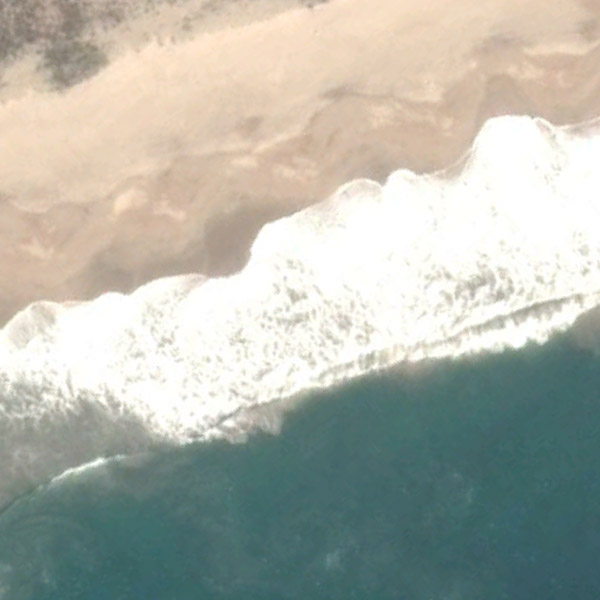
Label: Beach